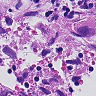
Metastatic tissue present: yes